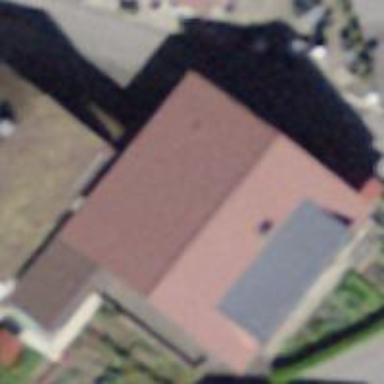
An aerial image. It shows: Residential building with cafe.